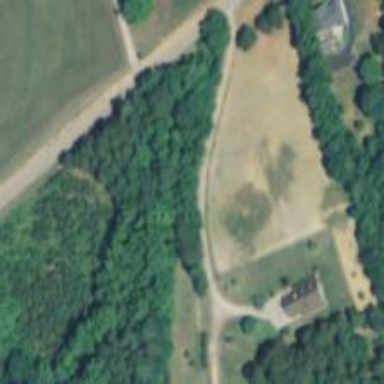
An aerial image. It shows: Driveway leading to service road.